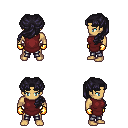
a pixel art fantasy rpg character, male body template, human, tanned skin, maroon tunic, metal pants, raven princess hairstyle, gold gloves, four views (front, back, left, right), 2x2 character sprite sheet, small pixel art, hard edges, no anti-aliasing